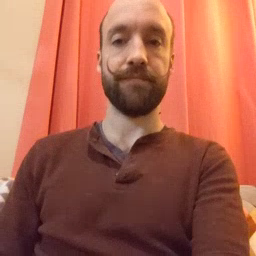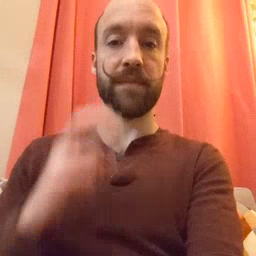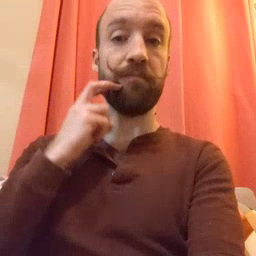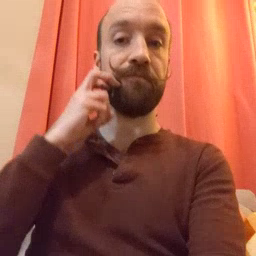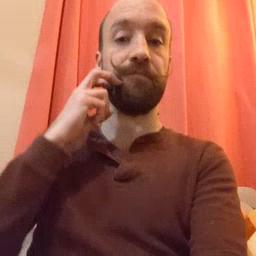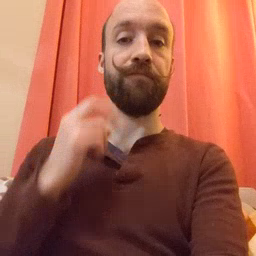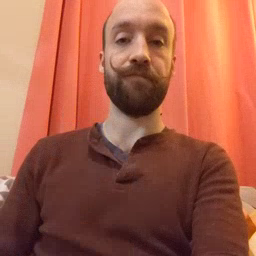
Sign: gum